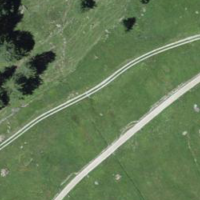
EUNIS habitat code: 31
Species observed at this site:
Geum montanum